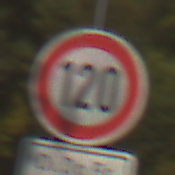
Verkehrszeichen: Geschwindigkeit120
Zusatzzeichen unten: ZeitangabenMitBeschraenkungAufWochentage3
Umgebung: Outdoor, Suburban
Tageszeit: MorningAfternoon
Wetter: Clear
Licht: Natural
Jahreszeit: NotSpecified
Kontrast: HighContrast